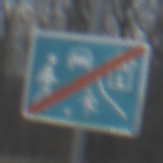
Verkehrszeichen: EndeVerkehrsberuhigterBereich
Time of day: SunriseSunset
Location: Outdoor (RoadRail)
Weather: PartlyCloudy
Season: NotSpecified
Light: Natural